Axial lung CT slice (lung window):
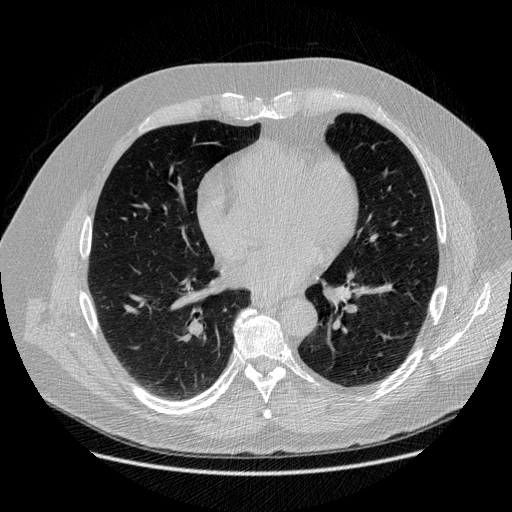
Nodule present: no